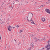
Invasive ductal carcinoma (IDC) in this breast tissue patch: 1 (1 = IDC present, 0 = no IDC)